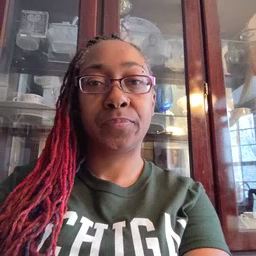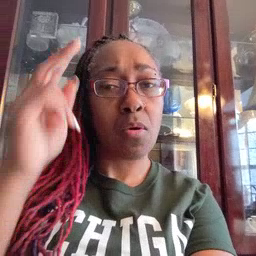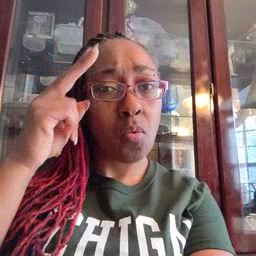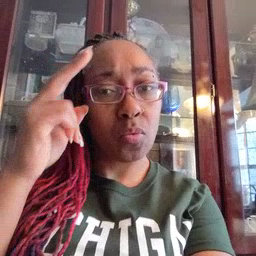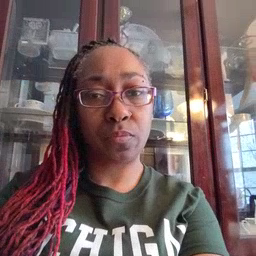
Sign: uncle